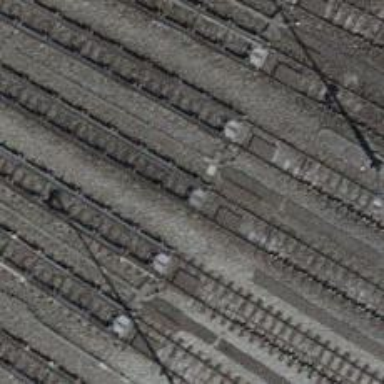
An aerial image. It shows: Railway yard with one track. The yard includes rail track with beam retarder.